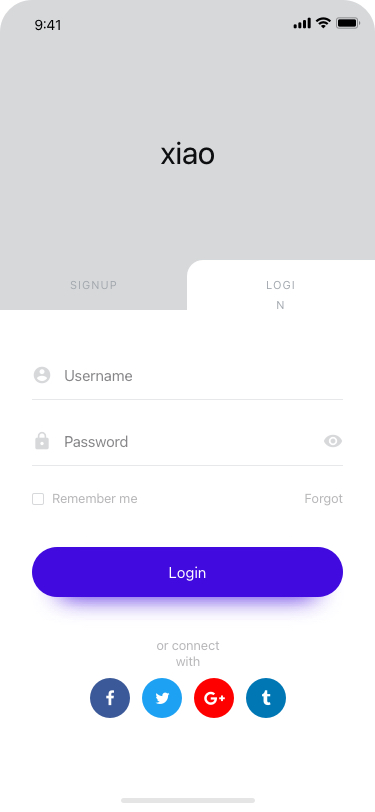
Text in this UI design:
xiao
Login
SIGNUP
LOGIN
Username
Password
Remember me
Forgot password?
or connect with